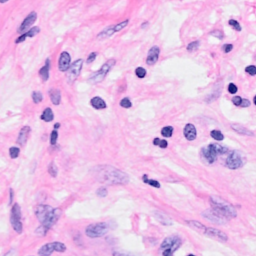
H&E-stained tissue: Breast